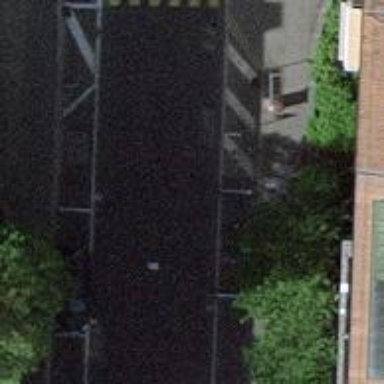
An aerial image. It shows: Bicycle parking area with bollards.